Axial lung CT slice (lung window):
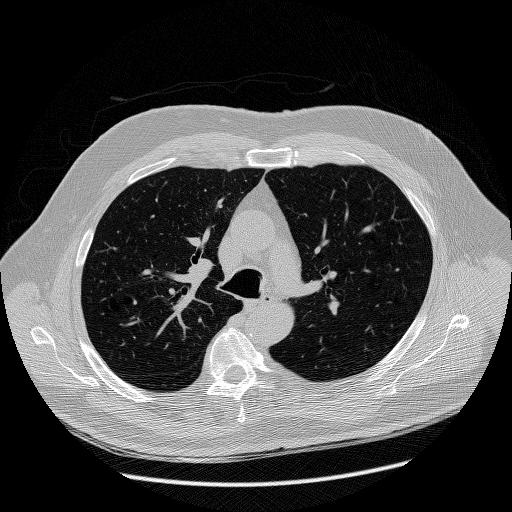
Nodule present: no